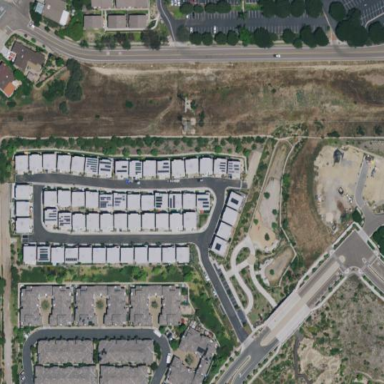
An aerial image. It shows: This residential area consists of single-family homes.